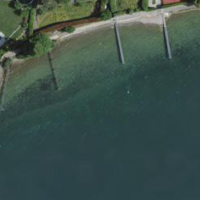
EUNIS habitat code: 14
Species observed at this site:
Cornus sanguinea
Corylus avellana